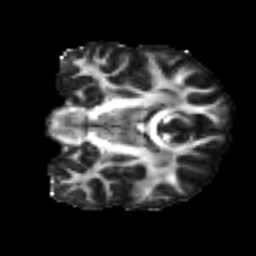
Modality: FA
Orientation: coronal
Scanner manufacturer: siemens
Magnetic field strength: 3 T
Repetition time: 3.6 s
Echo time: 0.092 s